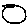
Label: circle